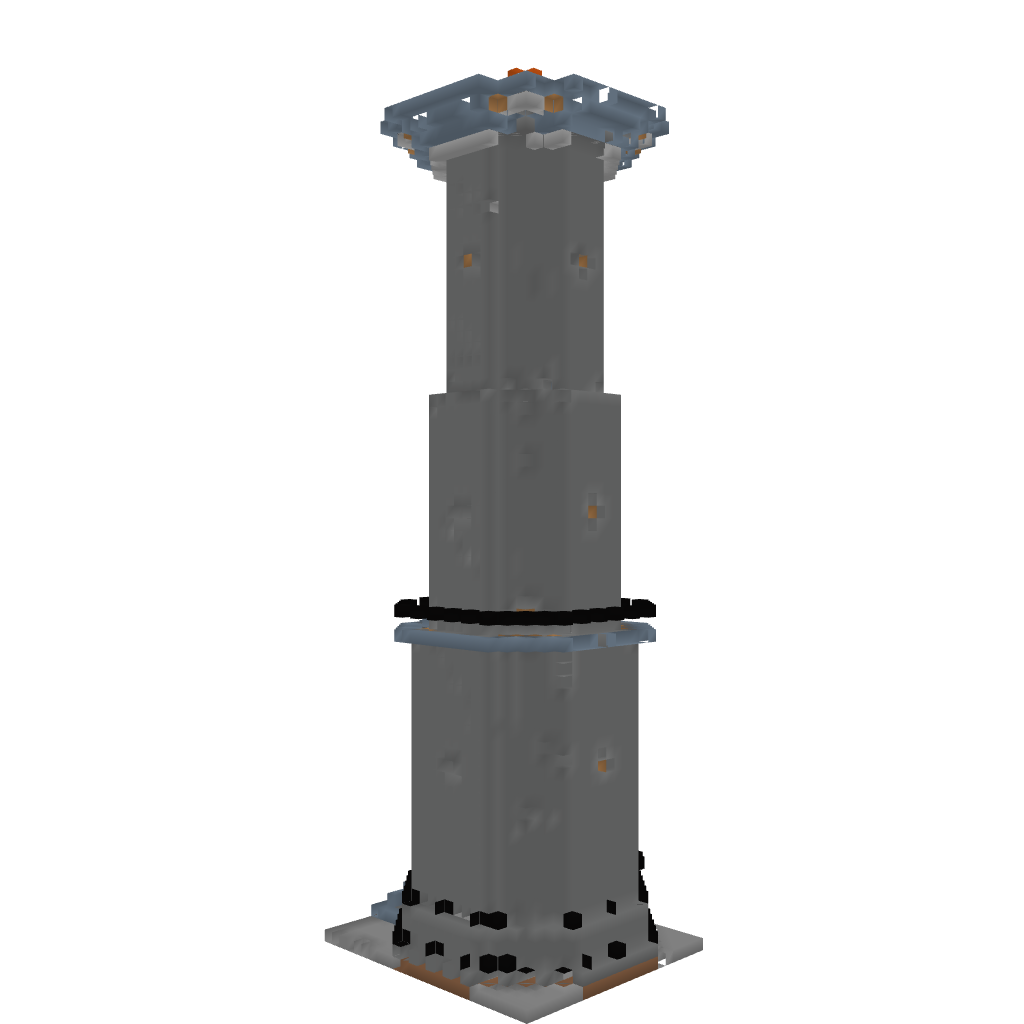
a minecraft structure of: ThulsaDooM's Tower of Power